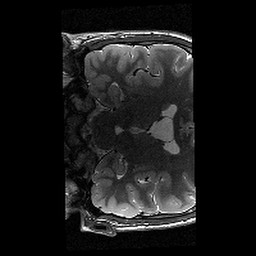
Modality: T2w
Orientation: coronal
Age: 12
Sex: male
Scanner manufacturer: siemens
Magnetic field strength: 3 T
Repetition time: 9.23 s
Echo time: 0.067 s